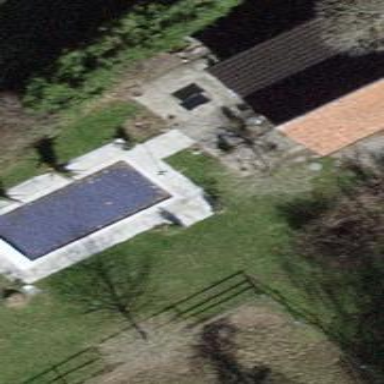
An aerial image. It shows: Swimming pool located in leisure land.